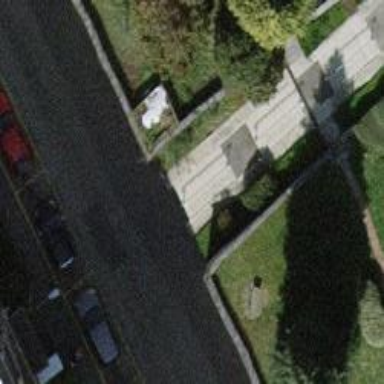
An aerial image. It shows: Concrete steps with ramp.